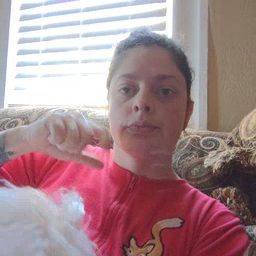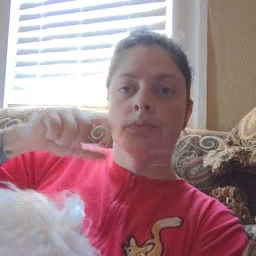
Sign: loud